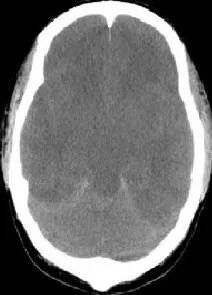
Computerized Tomography (CT) head showing diffuse cerebral edema with effacement of basal cisterns and generalized loss of gray-white differentiation.
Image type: radiology (ct)